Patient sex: M
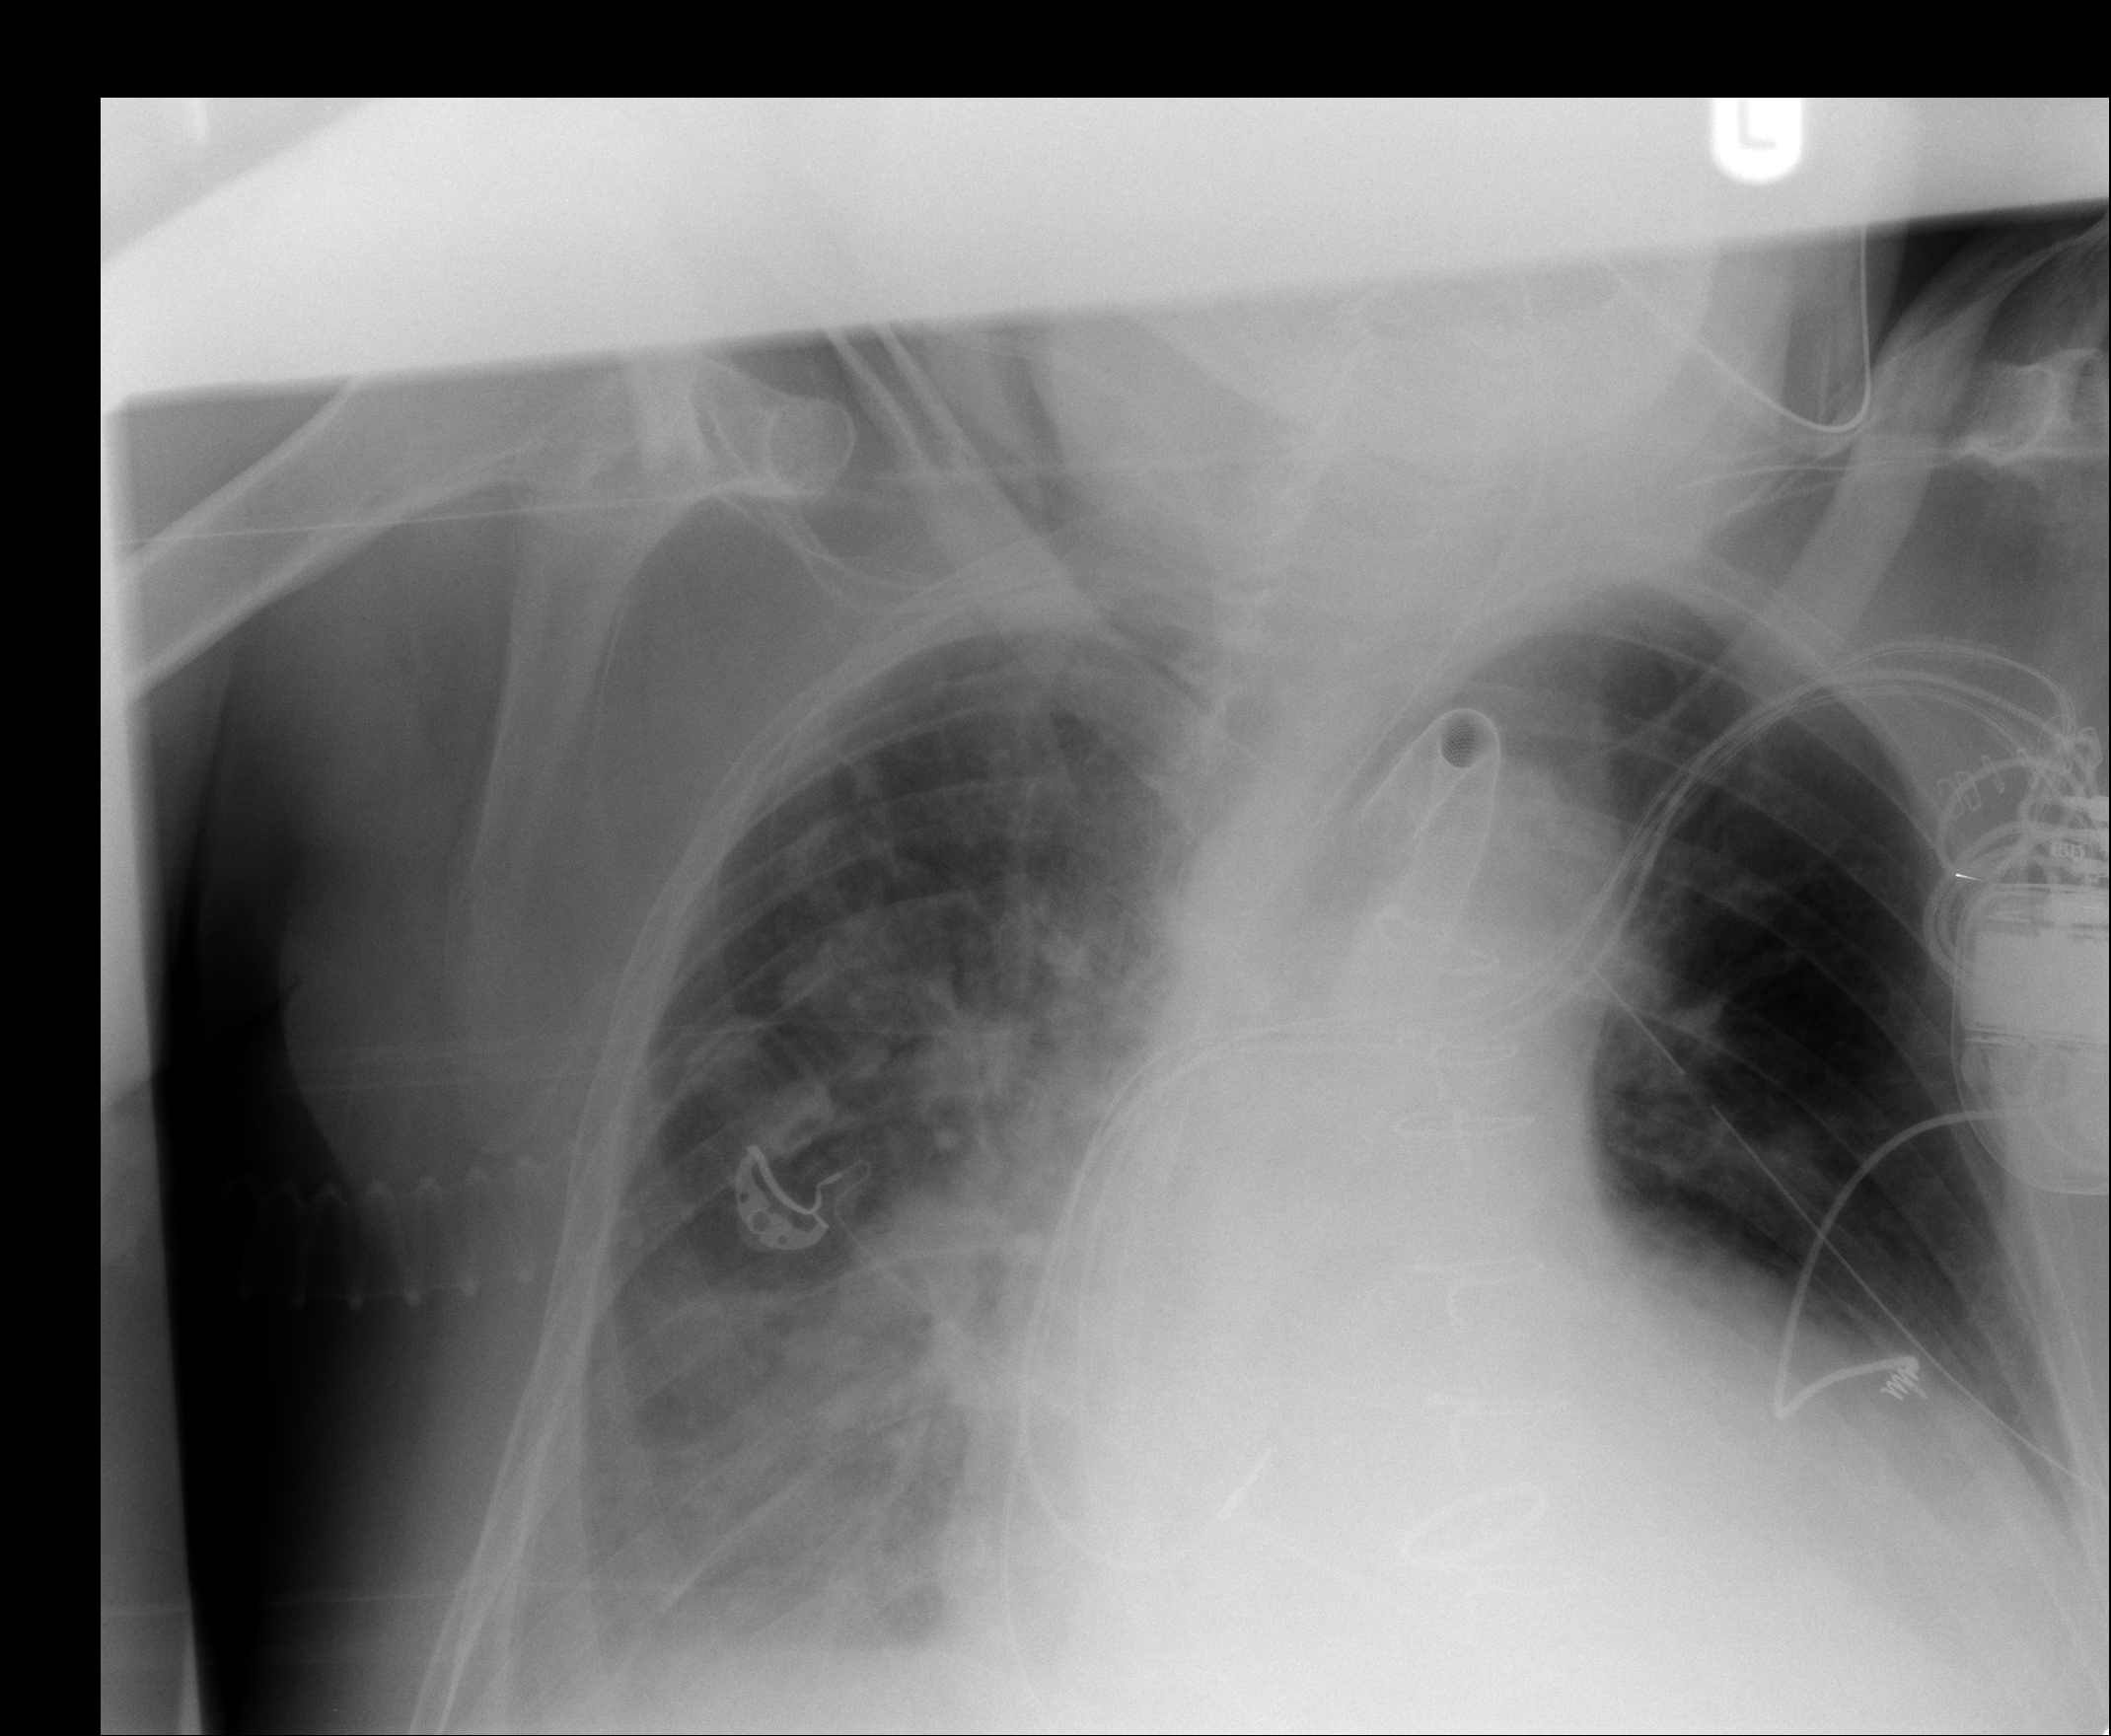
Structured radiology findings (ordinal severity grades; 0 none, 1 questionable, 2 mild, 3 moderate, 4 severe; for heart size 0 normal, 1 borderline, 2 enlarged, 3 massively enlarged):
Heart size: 3
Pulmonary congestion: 2
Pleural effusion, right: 2
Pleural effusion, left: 2
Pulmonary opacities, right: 2
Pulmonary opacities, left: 0
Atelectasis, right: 2
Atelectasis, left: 2